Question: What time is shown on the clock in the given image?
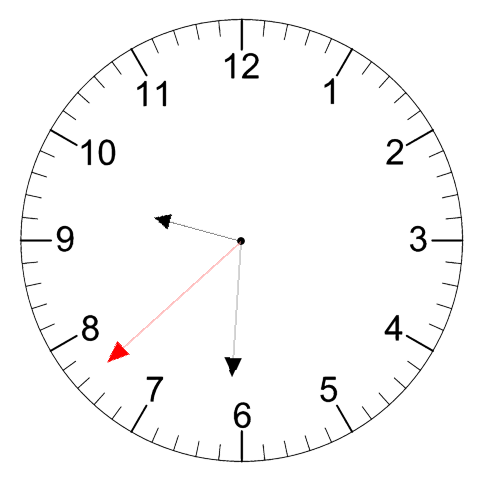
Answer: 09:30:38